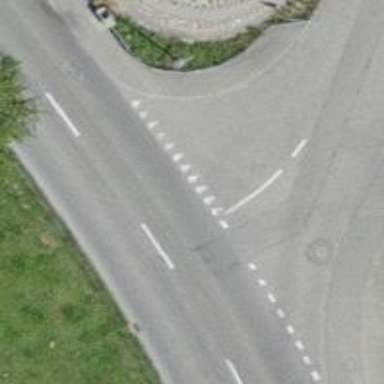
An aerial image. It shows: Road with "give way" sign.